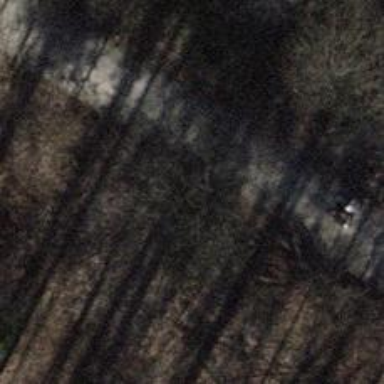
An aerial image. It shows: Brown bench.